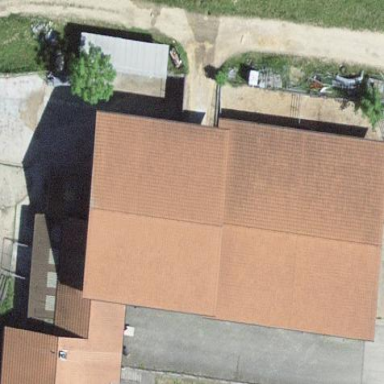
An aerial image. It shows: Farm building.